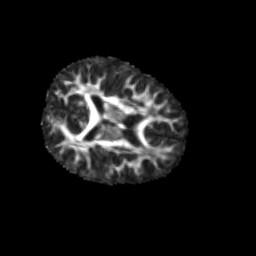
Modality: FA
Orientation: axial
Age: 7
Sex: female
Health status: healthy